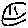
Label: smiley face